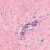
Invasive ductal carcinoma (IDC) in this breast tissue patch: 0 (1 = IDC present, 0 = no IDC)